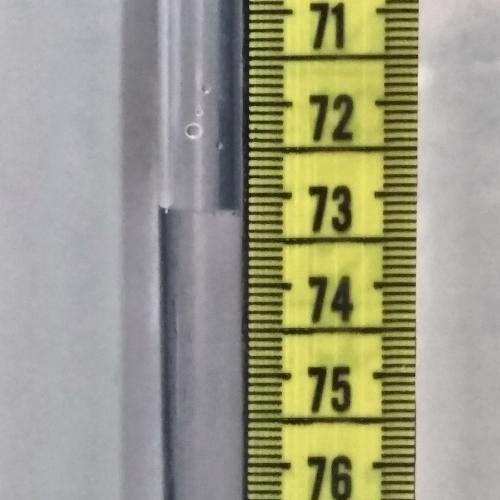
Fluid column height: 73.2 cm